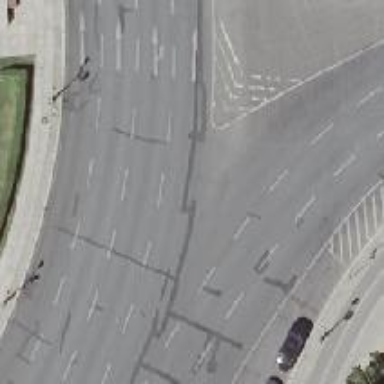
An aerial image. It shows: Primary road with asphalt surface.